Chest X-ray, PA view. Patient: 32 years old, sex M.
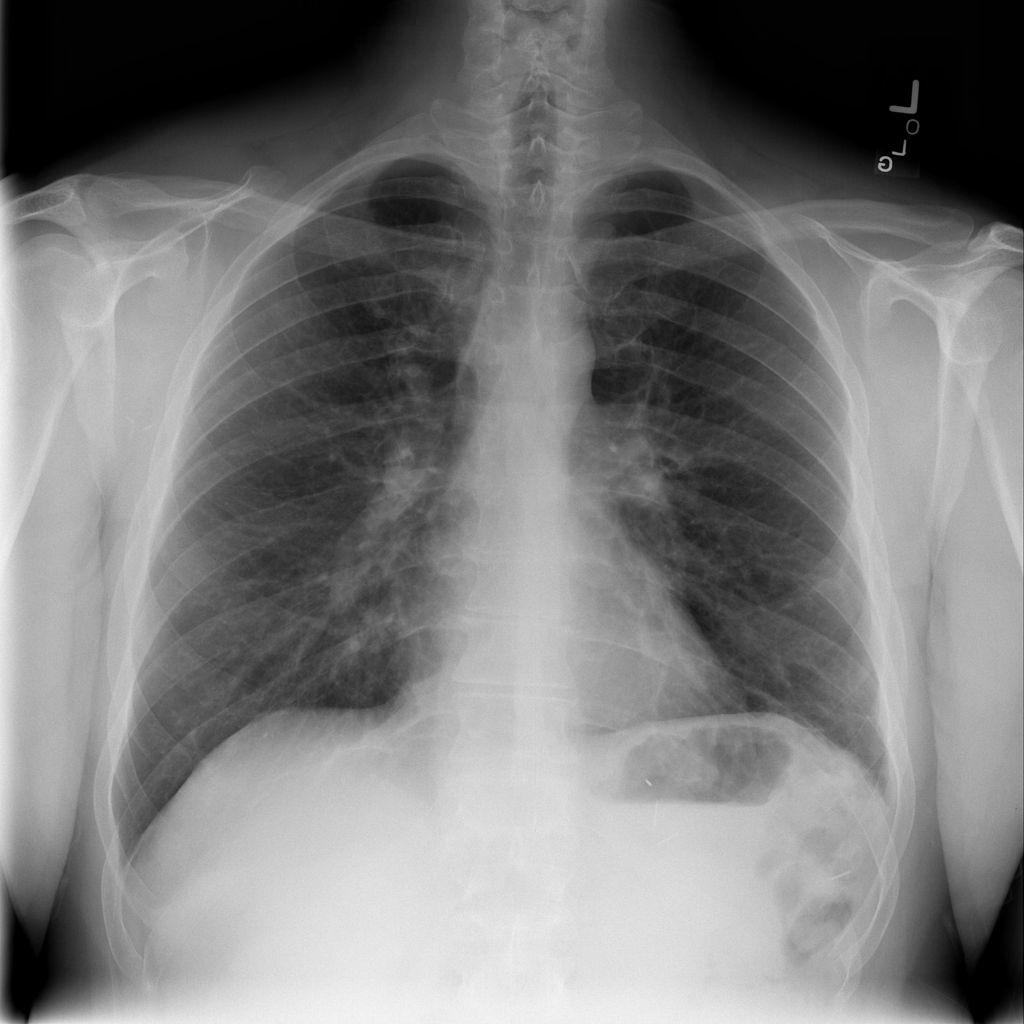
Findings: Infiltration